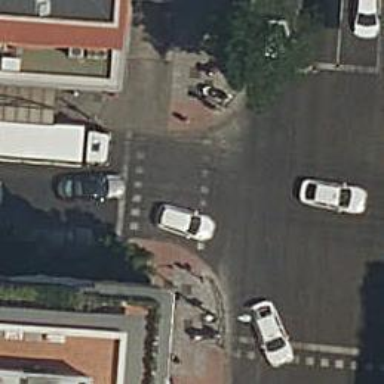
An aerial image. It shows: Road crossing with traffic signals.